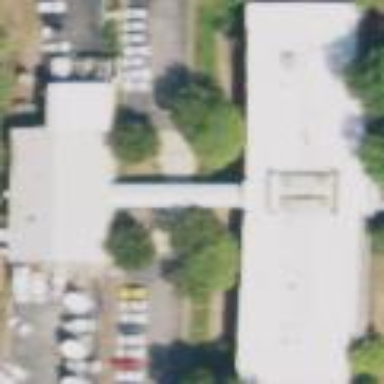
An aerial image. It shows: Television studio building.